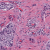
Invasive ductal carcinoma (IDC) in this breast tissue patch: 1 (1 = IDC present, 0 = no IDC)